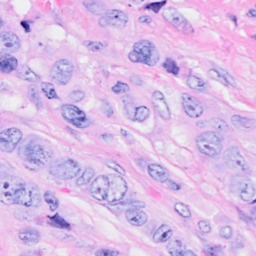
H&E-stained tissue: Breast